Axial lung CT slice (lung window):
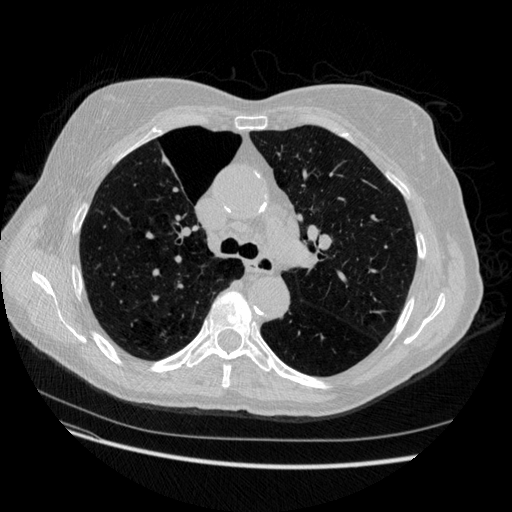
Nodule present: no